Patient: sex F, age 66
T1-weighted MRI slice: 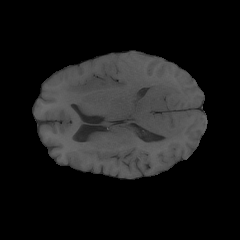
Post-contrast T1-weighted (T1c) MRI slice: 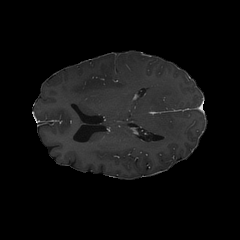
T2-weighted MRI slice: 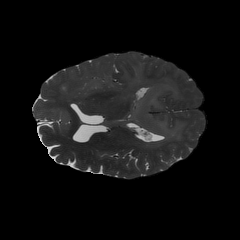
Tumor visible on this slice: yes
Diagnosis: Astrocytoma, IDH-wildtype
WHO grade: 2